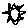
Label: sun